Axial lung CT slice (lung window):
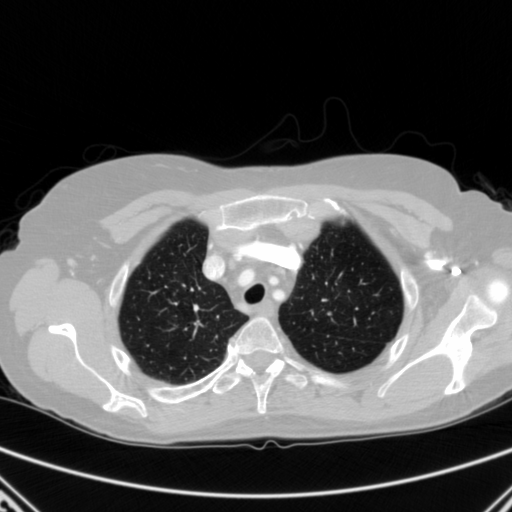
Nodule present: no